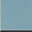
Piece: xx